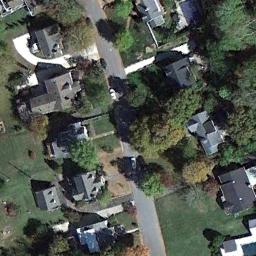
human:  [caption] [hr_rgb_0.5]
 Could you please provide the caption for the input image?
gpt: The medium residential area has some neatly arranged houses on the grass and some trees are among these houses .

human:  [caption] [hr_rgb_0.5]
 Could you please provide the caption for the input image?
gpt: Many buildings are in medium residential area .

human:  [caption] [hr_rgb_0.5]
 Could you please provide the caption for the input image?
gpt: The medium residential is on the grass next to some trees and road .

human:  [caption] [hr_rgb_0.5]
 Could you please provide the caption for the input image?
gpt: There are a few cars on the road next to the medium-sized residential area .

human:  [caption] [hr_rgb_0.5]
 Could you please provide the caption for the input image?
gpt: There are some buildings and green trees on the medium residential area .